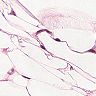
Metastatic tissue present: yes